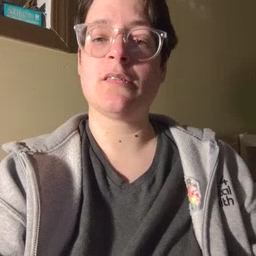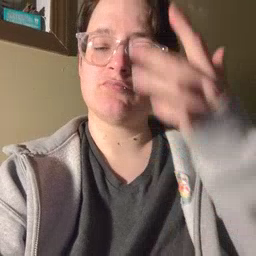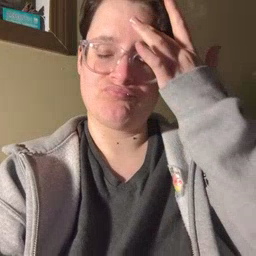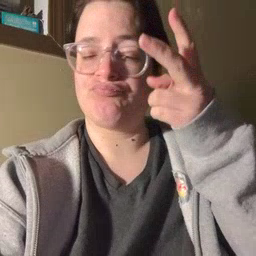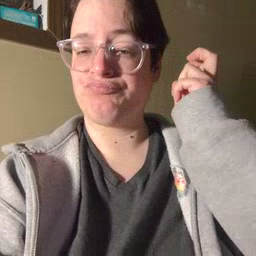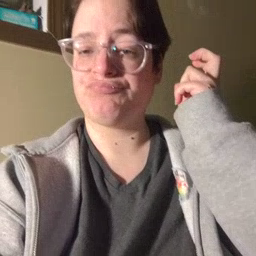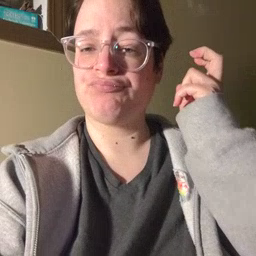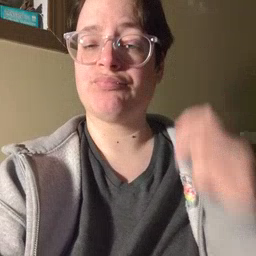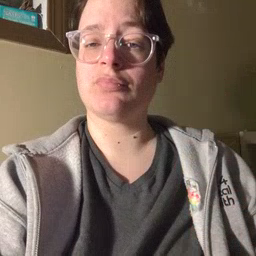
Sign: sick